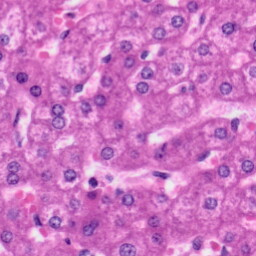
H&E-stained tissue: Liver